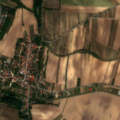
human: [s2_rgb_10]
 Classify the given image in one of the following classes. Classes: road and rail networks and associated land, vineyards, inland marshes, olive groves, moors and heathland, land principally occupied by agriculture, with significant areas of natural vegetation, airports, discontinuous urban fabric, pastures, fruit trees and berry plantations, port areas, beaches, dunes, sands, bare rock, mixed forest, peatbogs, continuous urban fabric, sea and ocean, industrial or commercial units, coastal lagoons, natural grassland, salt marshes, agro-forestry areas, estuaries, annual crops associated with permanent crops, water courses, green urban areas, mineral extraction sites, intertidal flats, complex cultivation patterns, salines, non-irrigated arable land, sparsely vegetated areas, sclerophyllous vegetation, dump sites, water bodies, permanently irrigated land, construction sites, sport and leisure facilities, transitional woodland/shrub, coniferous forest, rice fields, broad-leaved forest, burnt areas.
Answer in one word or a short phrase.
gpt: discontinuous urban fabric, non-irrigated arable land, vineyards, complex cultivation patterns, land principally occupied by agriculture, with significant areas of natural vegetation